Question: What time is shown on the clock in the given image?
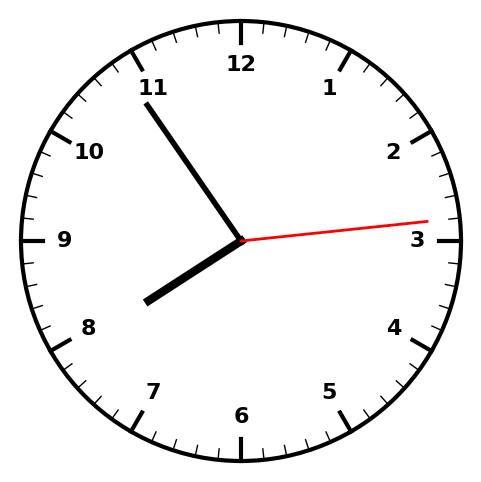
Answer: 07:54:14